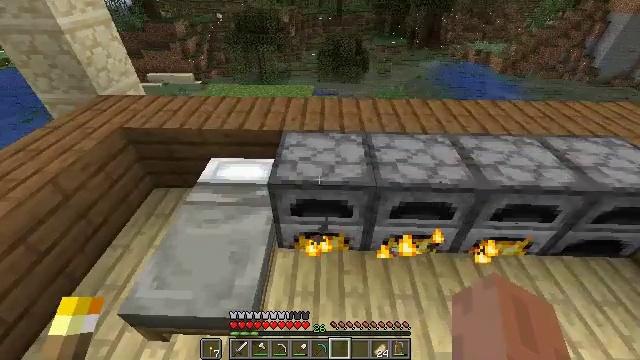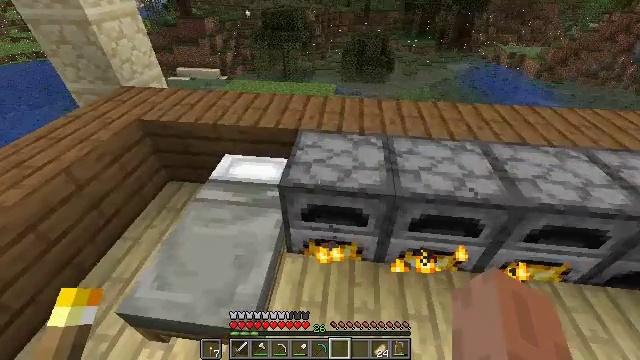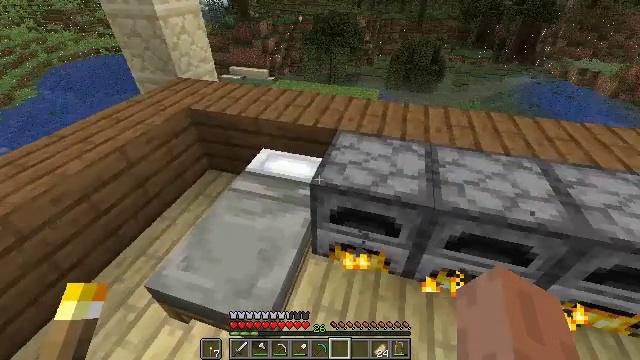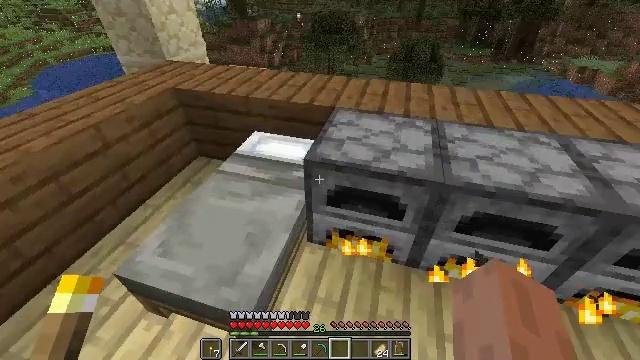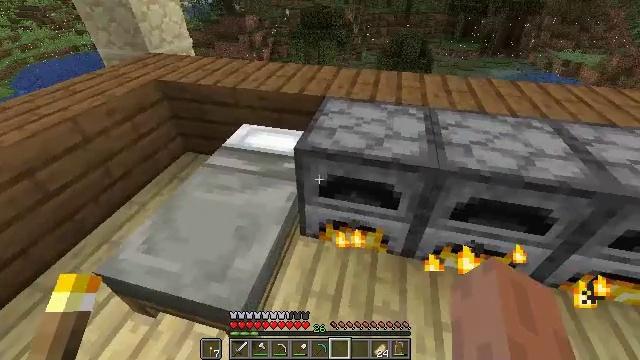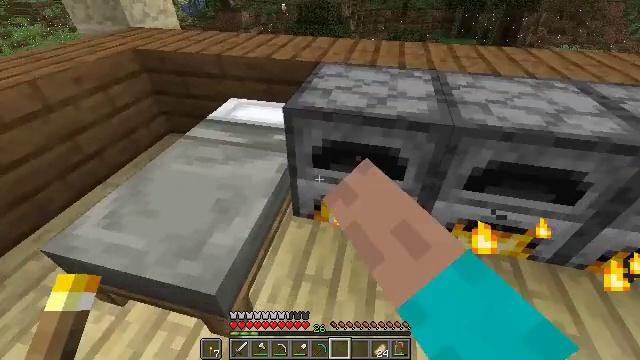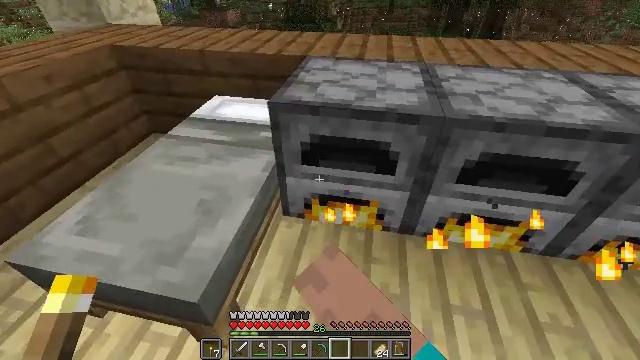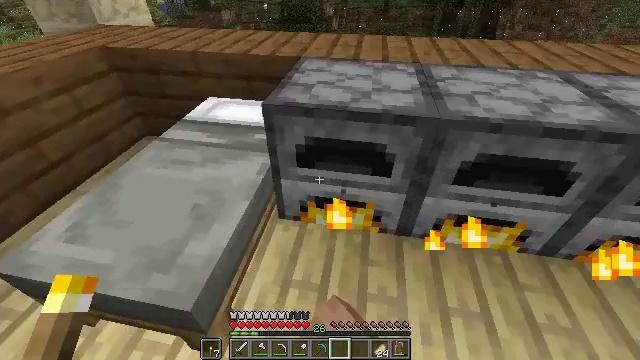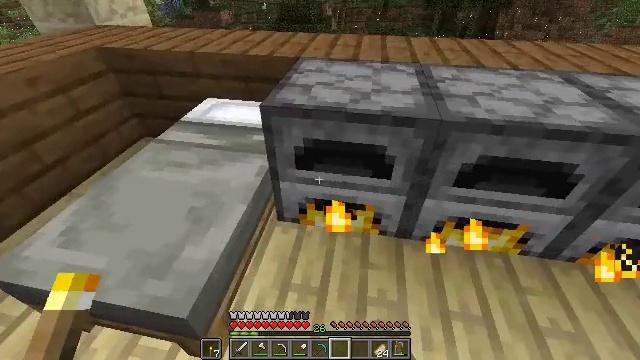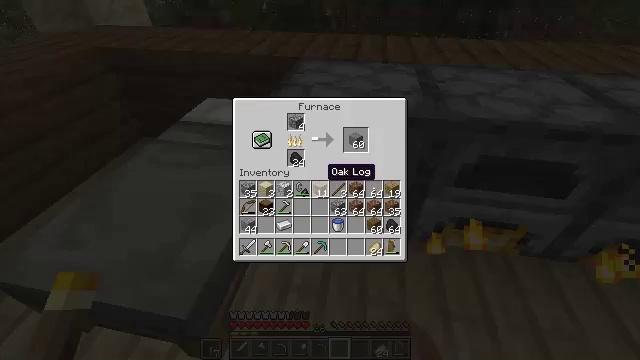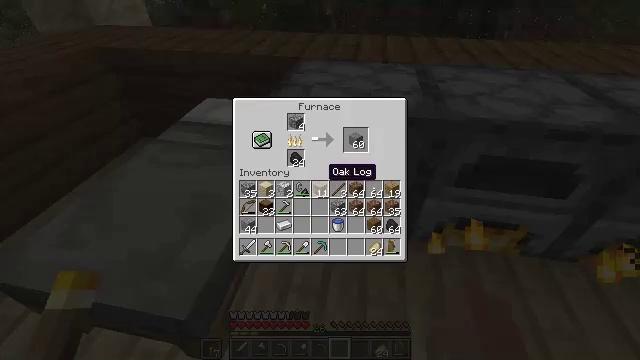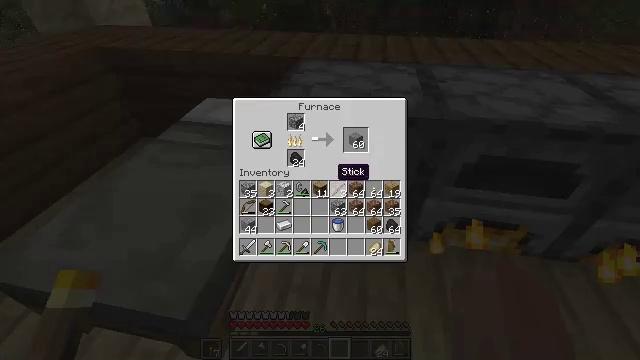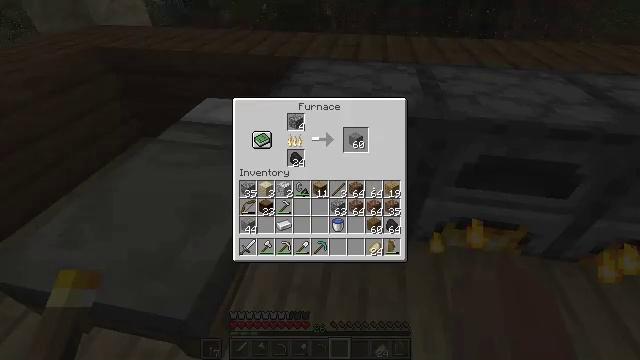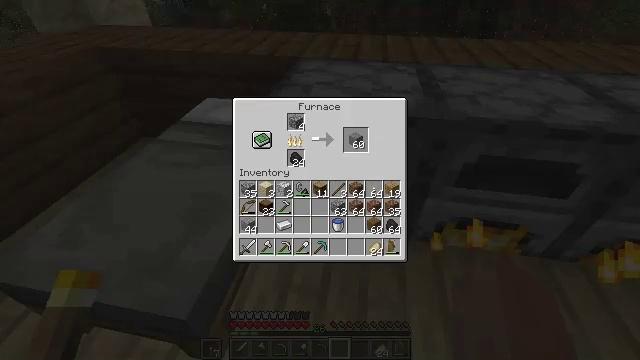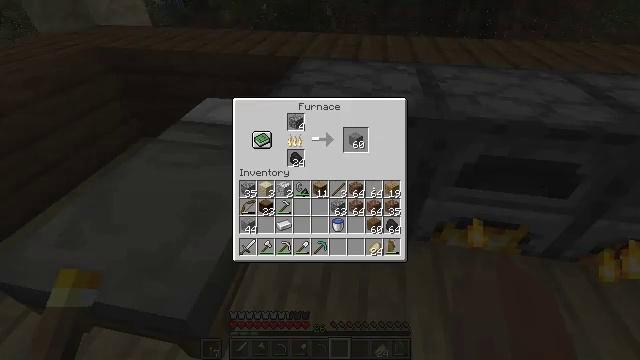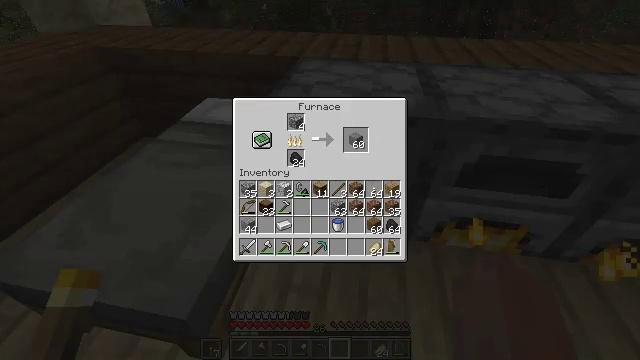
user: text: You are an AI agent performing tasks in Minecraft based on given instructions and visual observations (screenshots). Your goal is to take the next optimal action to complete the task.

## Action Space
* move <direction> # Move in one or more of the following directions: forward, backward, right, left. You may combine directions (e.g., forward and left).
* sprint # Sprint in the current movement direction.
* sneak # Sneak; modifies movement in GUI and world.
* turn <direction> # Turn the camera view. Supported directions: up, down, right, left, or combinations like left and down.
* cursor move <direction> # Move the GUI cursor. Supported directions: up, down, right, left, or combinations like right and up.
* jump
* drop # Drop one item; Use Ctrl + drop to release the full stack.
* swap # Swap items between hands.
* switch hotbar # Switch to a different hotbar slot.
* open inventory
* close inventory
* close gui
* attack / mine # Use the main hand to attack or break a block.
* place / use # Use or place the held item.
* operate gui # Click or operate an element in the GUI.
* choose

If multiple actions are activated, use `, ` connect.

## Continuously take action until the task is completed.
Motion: motion action
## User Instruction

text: craft item air
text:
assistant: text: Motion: turn left
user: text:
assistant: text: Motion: turn left
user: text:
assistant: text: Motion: no_op
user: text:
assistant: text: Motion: turn right, use / place
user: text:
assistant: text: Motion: use / place
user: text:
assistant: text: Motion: turn right
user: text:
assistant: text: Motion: no_op
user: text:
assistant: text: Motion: no_op
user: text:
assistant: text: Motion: no_op
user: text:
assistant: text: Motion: no_op
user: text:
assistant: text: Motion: turn right
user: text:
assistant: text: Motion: no_op
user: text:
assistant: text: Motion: no_op
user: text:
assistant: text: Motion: no_op
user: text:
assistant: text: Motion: no_op
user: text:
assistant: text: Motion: turn up
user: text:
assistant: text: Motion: turn up
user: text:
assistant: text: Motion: no_op
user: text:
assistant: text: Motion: sneak
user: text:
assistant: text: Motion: sneak, turn right
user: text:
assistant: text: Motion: sneak
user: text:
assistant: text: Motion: sneak, attack / mine
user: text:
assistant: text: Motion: sneak, attack / mine
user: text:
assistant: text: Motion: sneak, attack / mine
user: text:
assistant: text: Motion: sneak
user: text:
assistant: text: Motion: sneak
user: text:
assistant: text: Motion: sneak